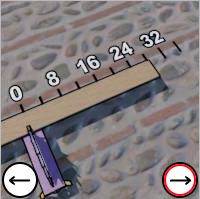
Task: length
Answer: 28
First scale value: 8.0